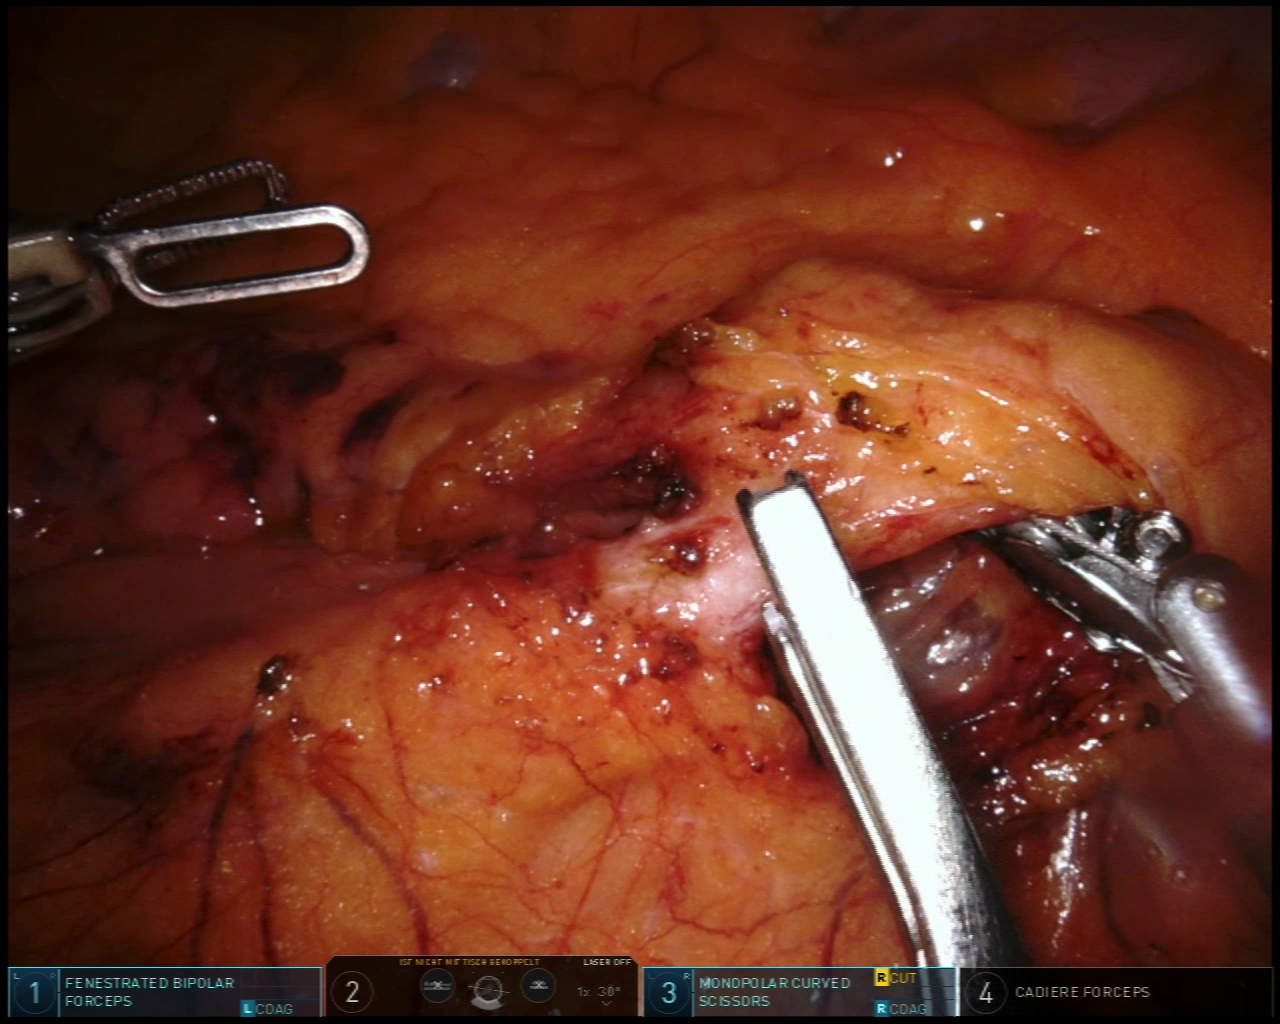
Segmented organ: inferior_mesenteric_artery
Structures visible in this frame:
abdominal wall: no
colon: yes
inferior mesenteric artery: yes
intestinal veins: no
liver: no
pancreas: no
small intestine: no
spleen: no
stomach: no
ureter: no
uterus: no
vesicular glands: no